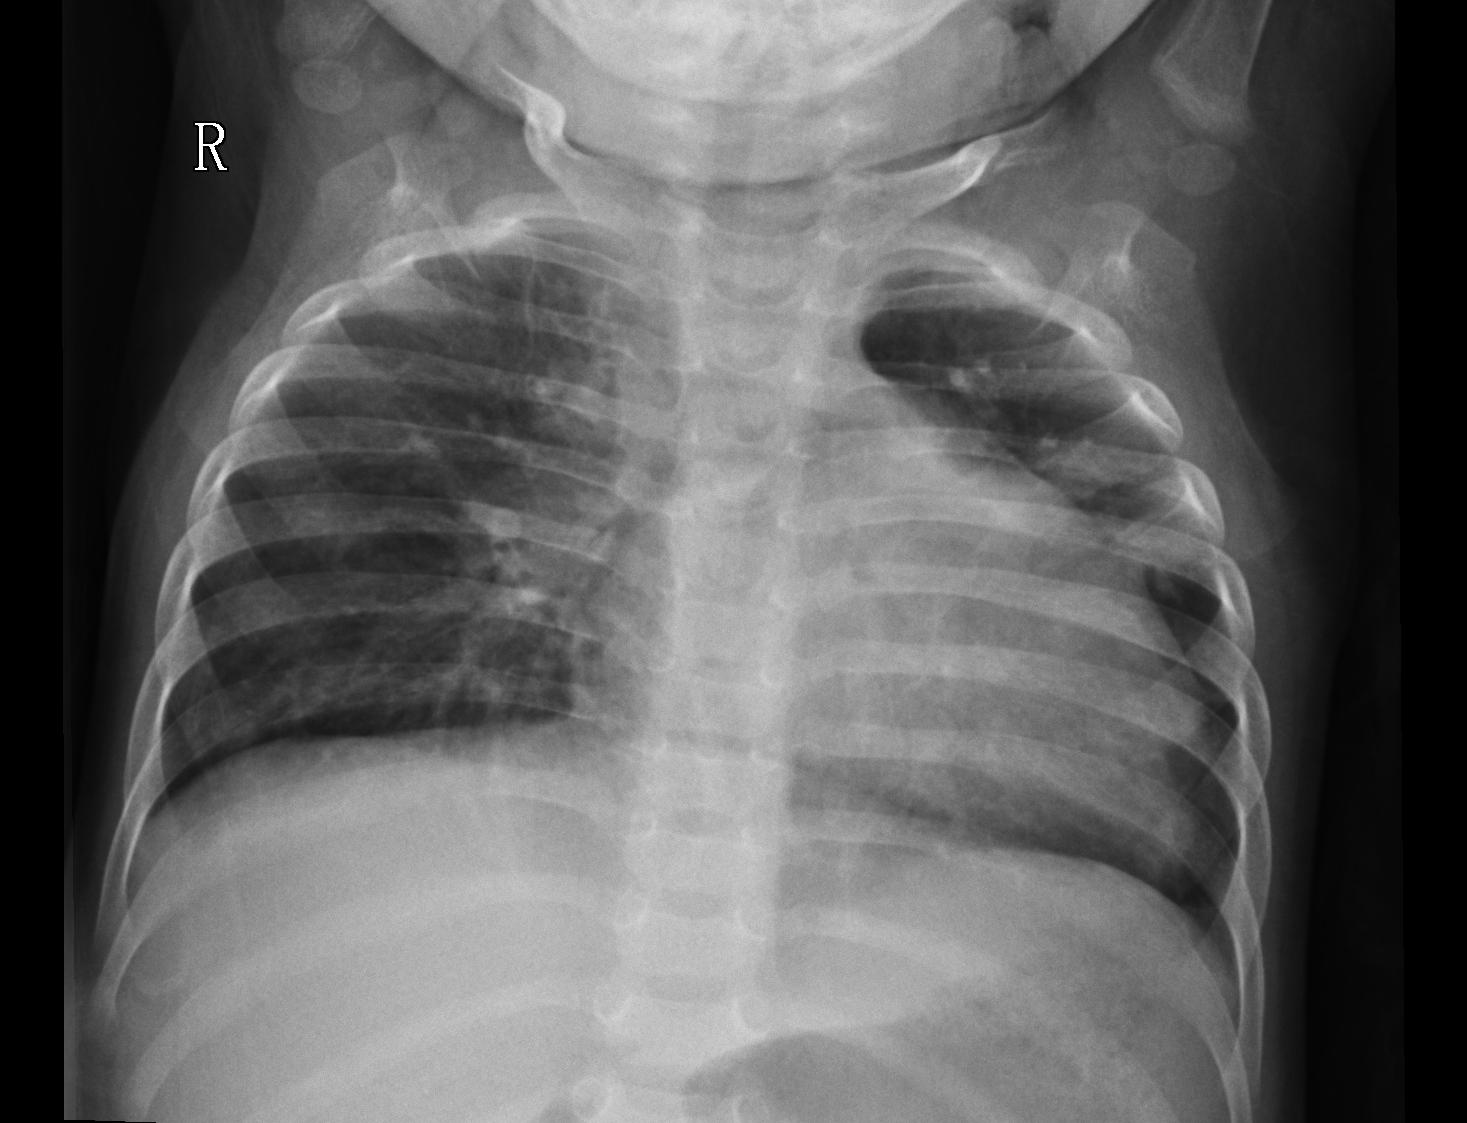
Diagnosis: PNEUMONIA